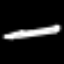
Label: pencil